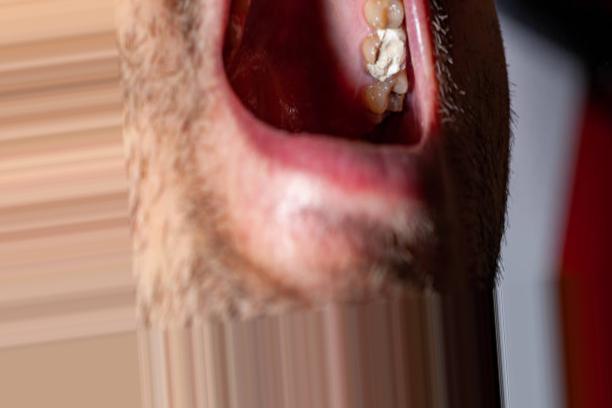
Condition: Caries